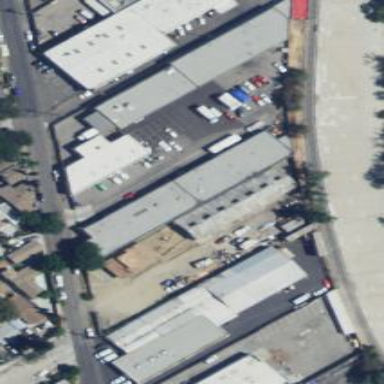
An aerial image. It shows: Warehouse building.